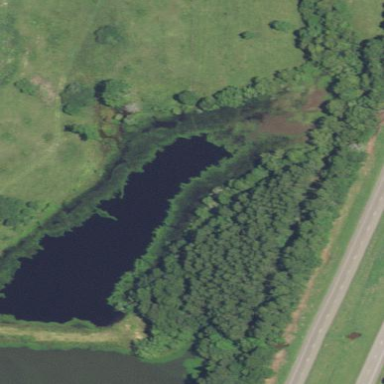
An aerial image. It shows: Pond with natural water.